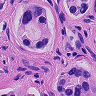
Metastatic tissue present: yes